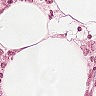
Metastatic tissue present: no